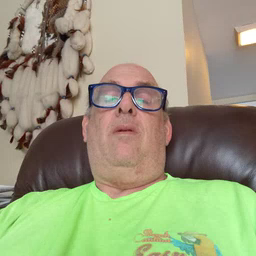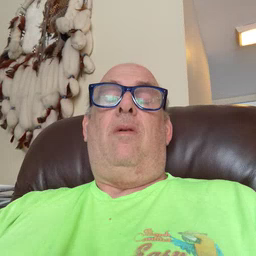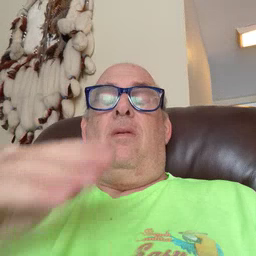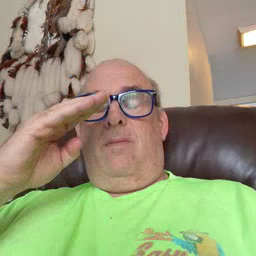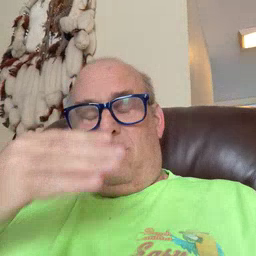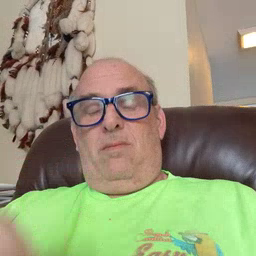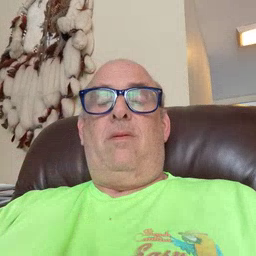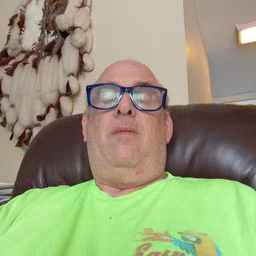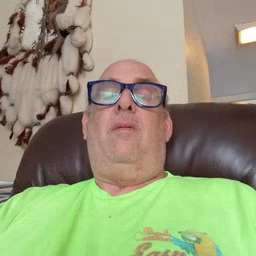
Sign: sleepy